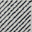
Piece: xx